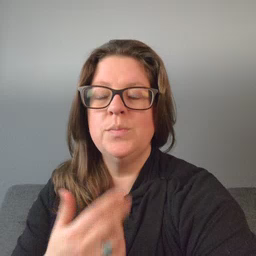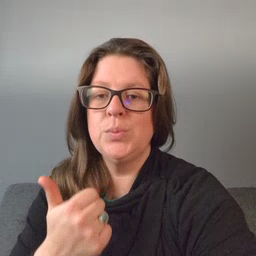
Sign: cute